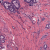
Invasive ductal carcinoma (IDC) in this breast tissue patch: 1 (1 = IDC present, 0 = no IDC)